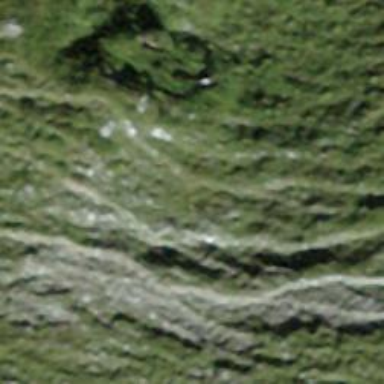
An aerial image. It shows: Path.